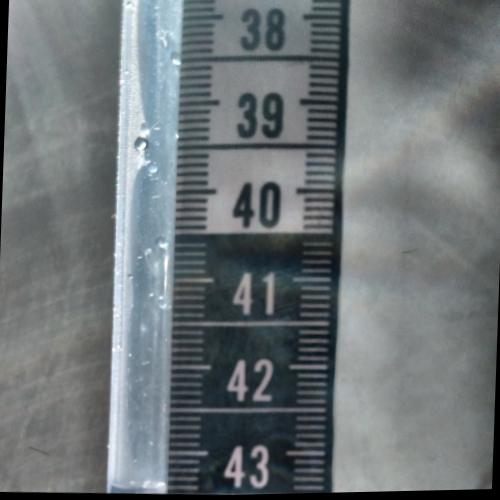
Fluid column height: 43.4 cm